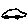
Label: car